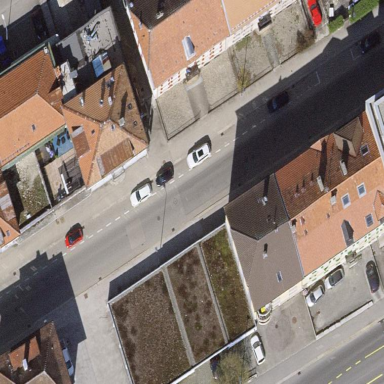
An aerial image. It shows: Street-side parallel parking available at this location.